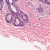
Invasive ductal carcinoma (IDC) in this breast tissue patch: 0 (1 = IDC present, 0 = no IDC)